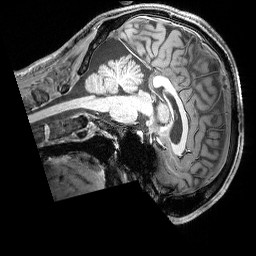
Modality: T1w
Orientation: sagittal
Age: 26
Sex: male
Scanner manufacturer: siemens
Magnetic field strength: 3 T
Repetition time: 2.3 s
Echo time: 0.00324 s